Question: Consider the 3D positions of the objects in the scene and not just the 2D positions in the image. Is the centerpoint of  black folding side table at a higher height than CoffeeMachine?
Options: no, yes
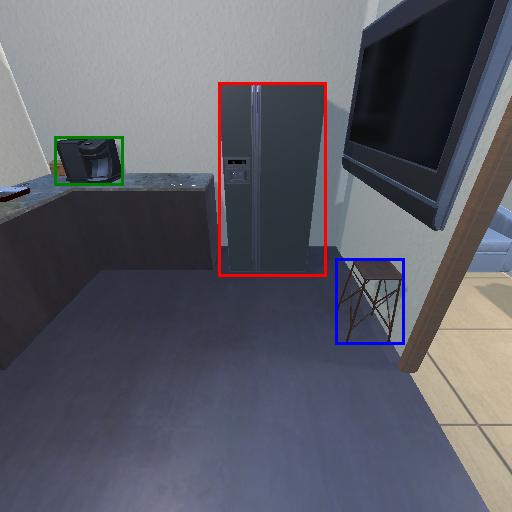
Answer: no